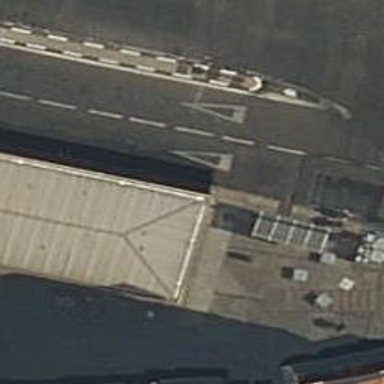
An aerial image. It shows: Subway entrance.